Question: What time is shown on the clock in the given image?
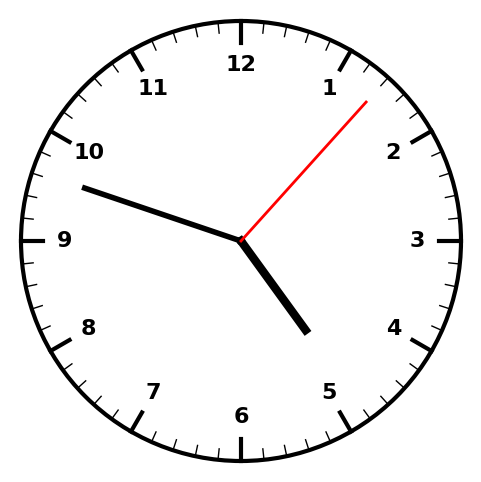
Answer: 04:48:07